Chest X-ray:
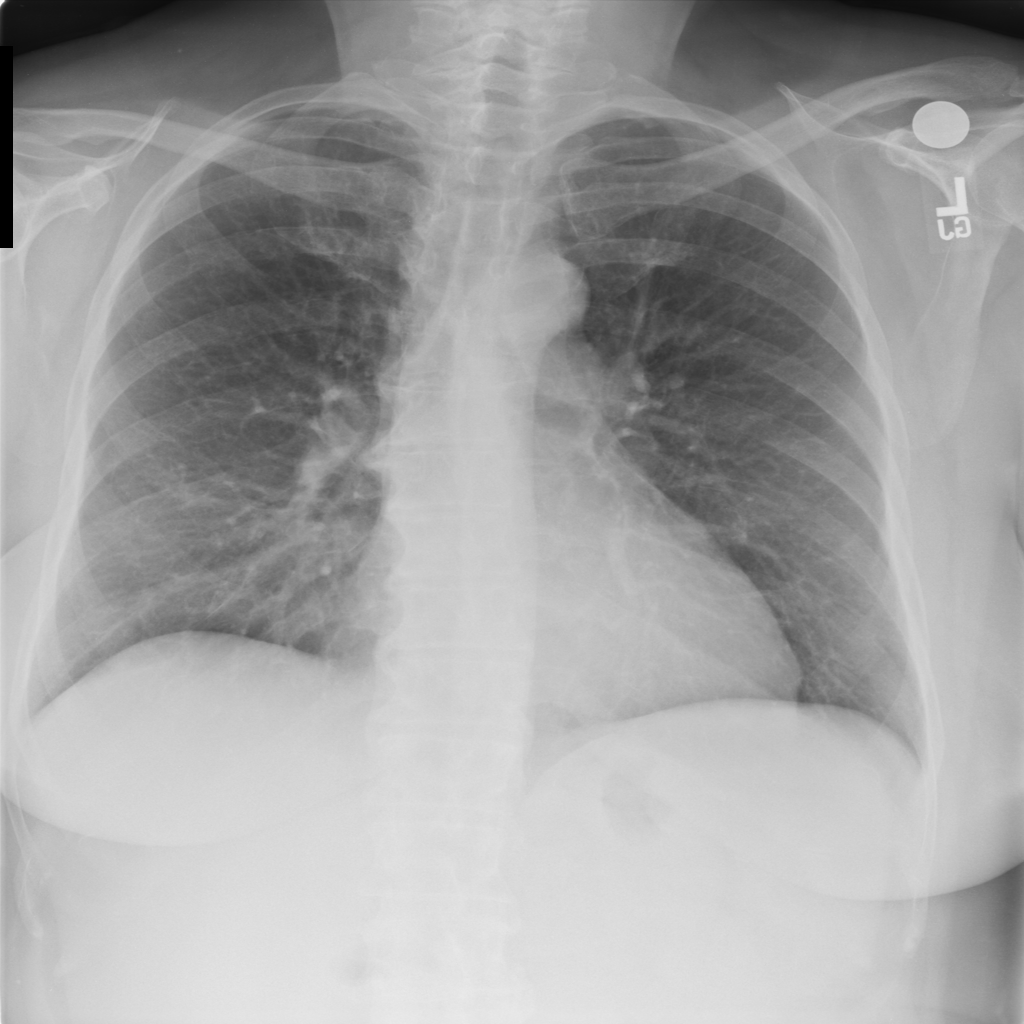
No abnormal finding: yes